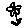
Label: flower